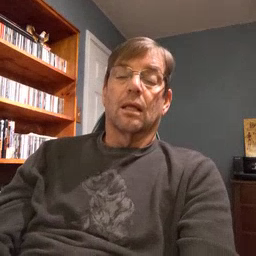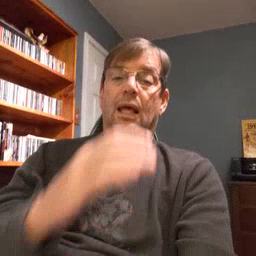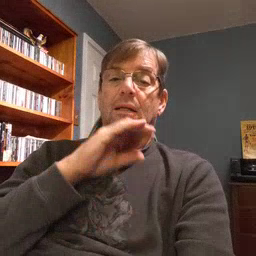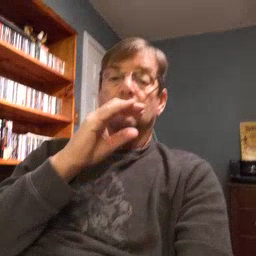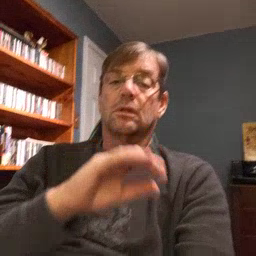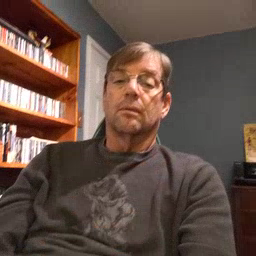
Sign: icecream